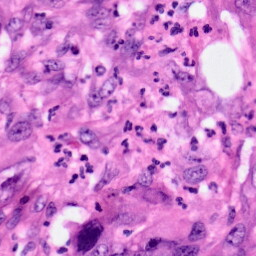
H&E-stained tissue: Pancreatic